高三 · 计数
若随机变量 $\mathrm{X}$ 的分布列如下表, 则 $E(X)=$ ( )

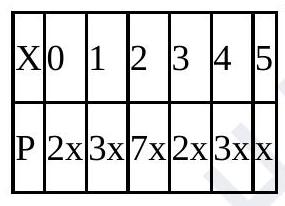
A. $\frac{1}{18}$
B. $\frac{1}{9}$
C. $\frac{9}{20}$
D. $\frac{20}{9}$
答案: D
解析: 答案: D

【解析】 $\because 2 x+3 x+7 x+2 x+3 x+x=1, \therefore x=\frac{1}{18}, E(X)=3 x+14 x+6 x+12 x+5 x=40 x=\frac{20}{9}$,

故答案为: D